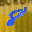
Label: 8